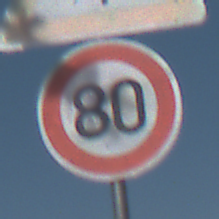
Verkehrszeichen: Geschwindigkeit80
Zusatzzeichen oben: FlugbetriebLinks
Umgebung: Outdoor, Nature
Tageszeit: Midday
Wetter: Clear
Licht: Natural
Jahreszeit: NotSpecified
Kontrast: HighContrast